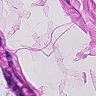
Metastatic tissue present: no